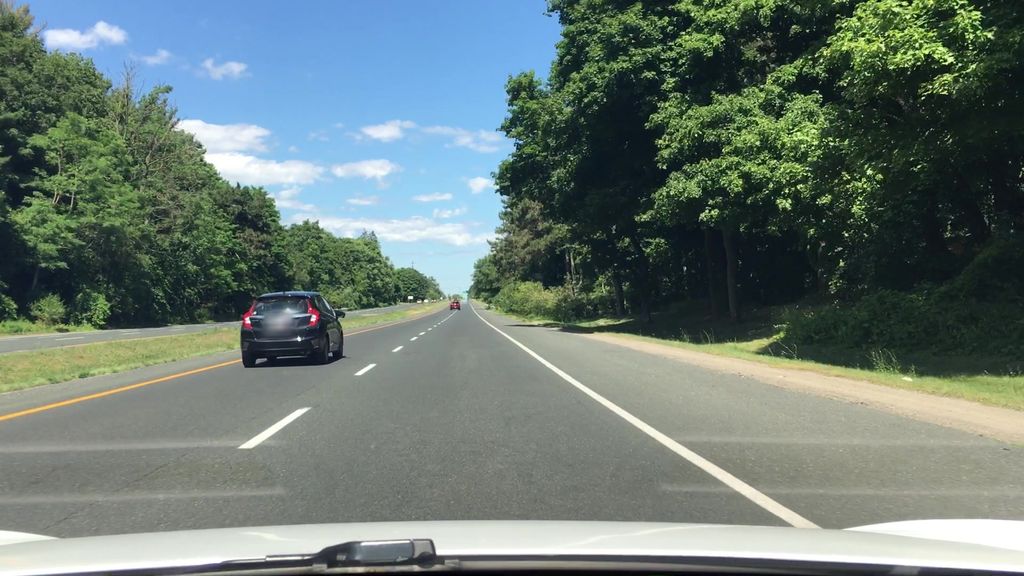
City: toronto